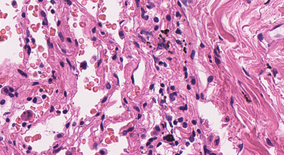
Tumor epithelial tissue: no
Tumor-associated stroma tissue: no
Normal tissue: yes